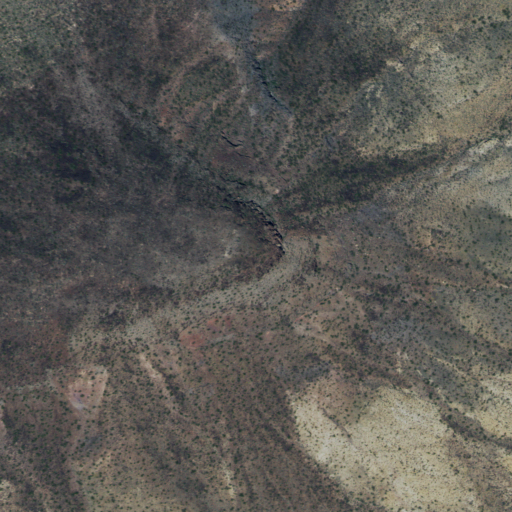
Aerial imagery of mountain in California named Signal Hill containing only shrub